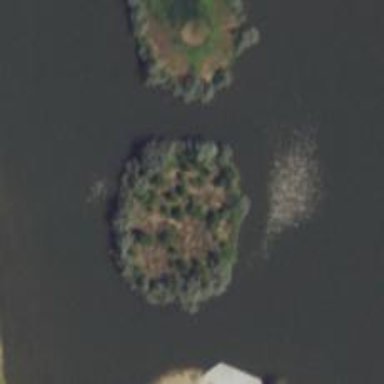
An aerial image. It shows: Image showing island.